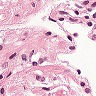
Metastatic tissue present: no